Field crop: tomato
Growth stage: 2
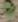
Species: solanum